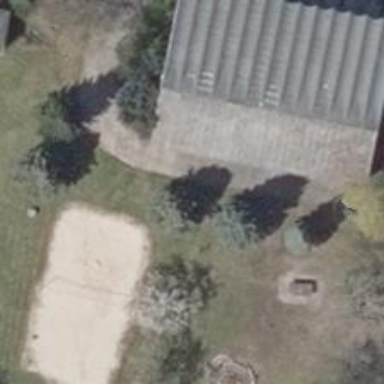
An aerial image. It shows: Sandy pitch for beach volleyball.